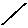
Label: line